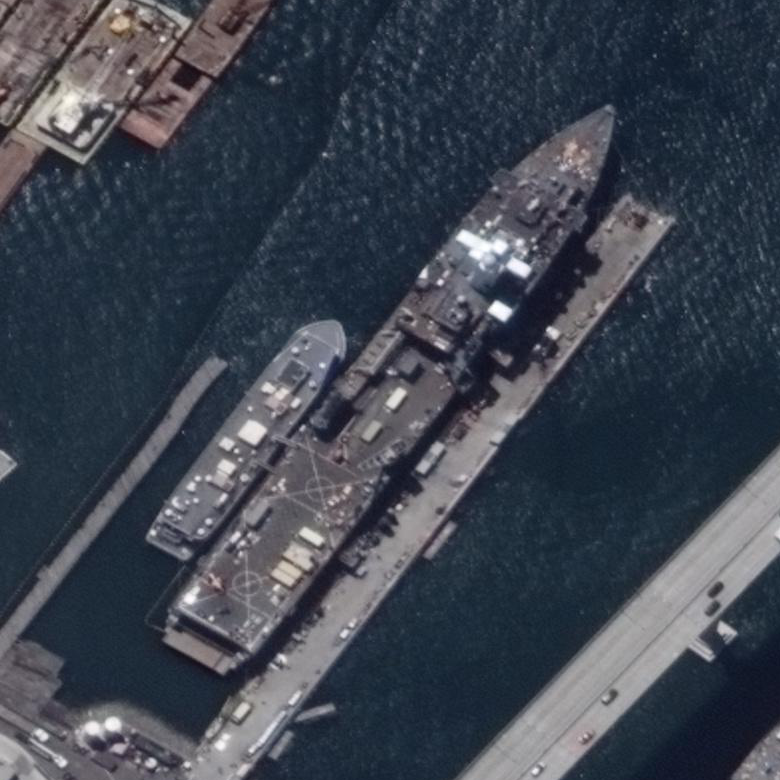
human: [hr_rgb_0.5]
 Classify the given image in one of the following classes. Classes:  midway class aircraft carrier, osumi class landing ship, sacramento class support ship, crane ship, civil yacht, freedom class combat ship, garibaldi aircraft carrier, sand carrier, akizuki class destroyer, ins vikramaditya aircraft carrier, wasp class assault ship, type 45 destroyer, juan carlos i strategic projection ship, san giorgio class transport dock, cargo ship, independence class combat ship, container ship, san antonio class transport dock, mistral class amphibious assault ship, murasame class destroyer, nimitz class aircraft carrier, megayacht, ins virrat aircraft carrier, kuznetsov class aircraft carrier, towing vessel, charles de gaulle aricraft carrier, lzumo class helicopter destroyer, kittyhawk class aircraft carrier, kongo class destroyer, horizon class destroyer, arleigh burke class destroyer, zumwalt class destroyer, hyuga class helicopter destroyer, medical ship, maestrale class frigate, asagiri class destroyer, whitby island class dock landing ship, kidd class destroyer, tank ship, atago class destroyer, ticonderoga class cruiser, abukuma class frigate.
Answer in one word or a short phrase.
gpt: Whitby Island class dock landing ship